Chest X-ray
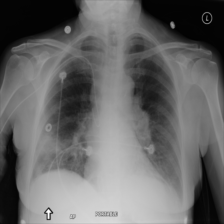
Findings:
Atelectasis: negative
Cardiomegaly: negative
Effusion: negative
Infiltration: negative
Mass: negative
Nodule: negative
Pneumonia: negative
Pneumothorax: negative
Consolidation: negative
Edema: negative
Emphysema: negative
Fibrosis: negative
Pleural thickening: negative
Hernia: negative